Question: Please help me export my application to iTunes Connect. I dont understand the documents, I have tried my best. I cant find the release of my .app, only the debug version.
I am using xcode 4. Also I dont know if I have signed the application correctly.
Here is a screenshot of my build settings, are these correct.
I setup a distribution certificate, an app ID with a wildcard mask, and a provisioning profile for the App Store, this provisioning profile is then imported into the organizer and on the screenshot below, you see I have assigned it to the Release build.
I cant find the release build at all on my system, only the debug file and would you say my certificates/profiles are set up currently.

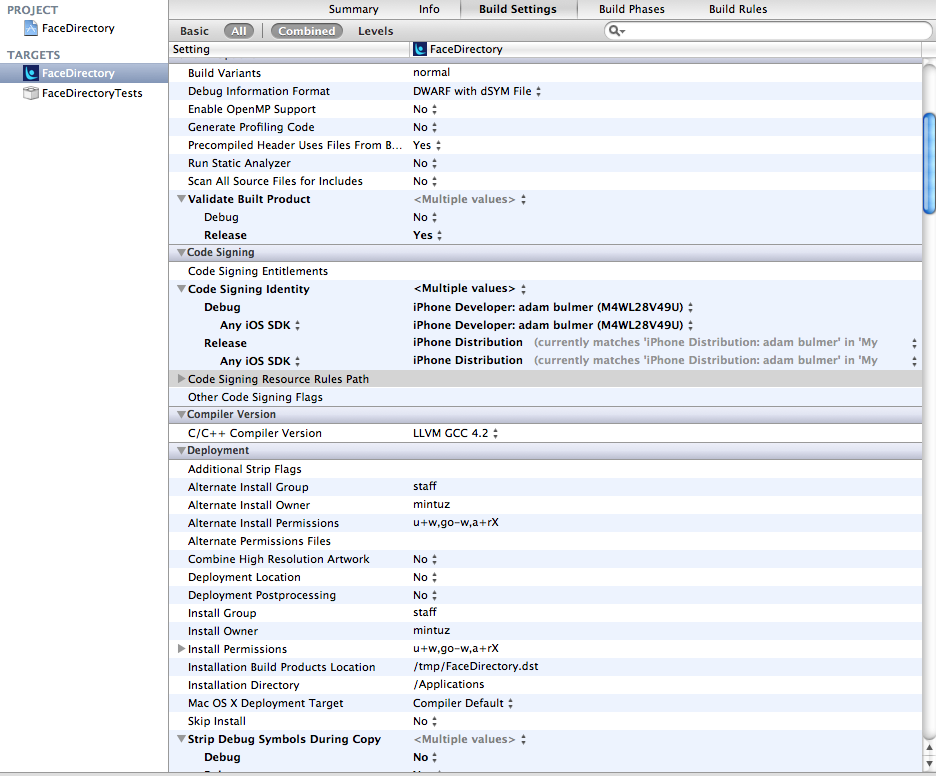
Answer: Make sure you have configured the Archive panel for the scheme with the name of the archive to create

Then choose Product | Archive from Xcode's menu

Then have a look in your organiser's Archive section

And here are the <URL>.